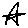
Label: star